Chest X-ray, PA view. Patient: 21 years old, sex M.
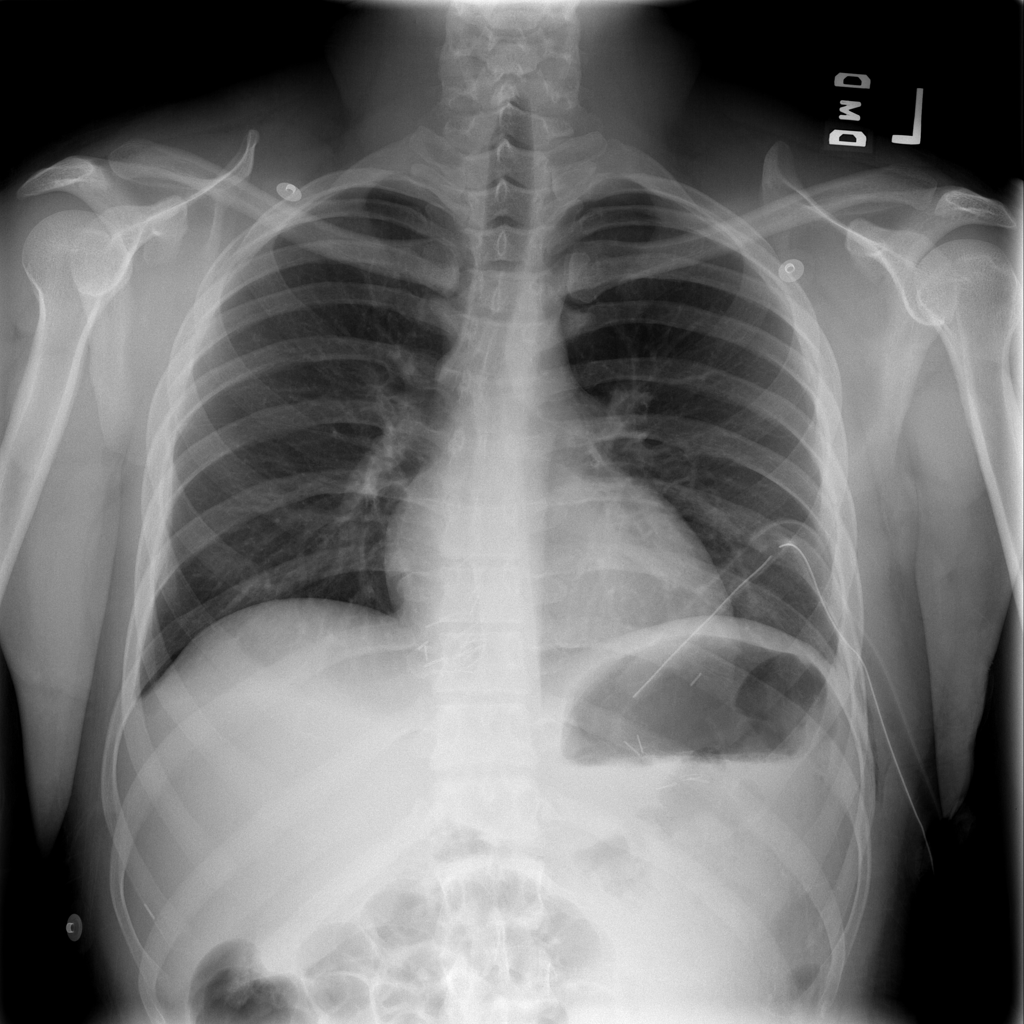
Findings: No Finding